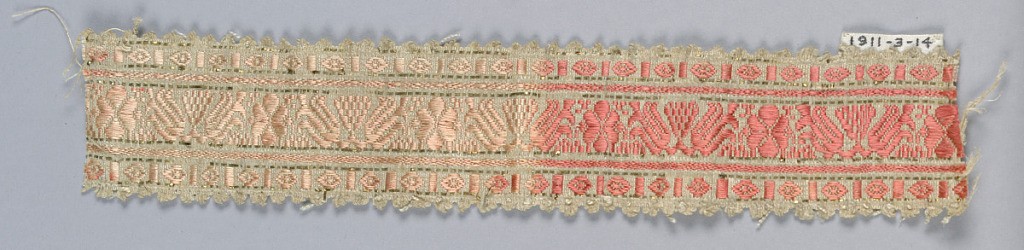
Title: Trimming
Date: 18th century
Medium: silk, gilt strips Technique: woven
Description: Pink and white trimming fragment of a floral ornament in red-orange silk arranged on a band between borders with gilt stripes and picot edges.